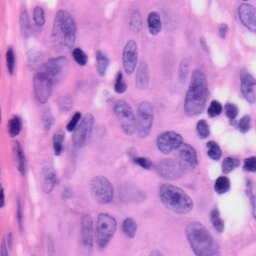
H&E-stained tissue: Skin